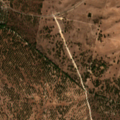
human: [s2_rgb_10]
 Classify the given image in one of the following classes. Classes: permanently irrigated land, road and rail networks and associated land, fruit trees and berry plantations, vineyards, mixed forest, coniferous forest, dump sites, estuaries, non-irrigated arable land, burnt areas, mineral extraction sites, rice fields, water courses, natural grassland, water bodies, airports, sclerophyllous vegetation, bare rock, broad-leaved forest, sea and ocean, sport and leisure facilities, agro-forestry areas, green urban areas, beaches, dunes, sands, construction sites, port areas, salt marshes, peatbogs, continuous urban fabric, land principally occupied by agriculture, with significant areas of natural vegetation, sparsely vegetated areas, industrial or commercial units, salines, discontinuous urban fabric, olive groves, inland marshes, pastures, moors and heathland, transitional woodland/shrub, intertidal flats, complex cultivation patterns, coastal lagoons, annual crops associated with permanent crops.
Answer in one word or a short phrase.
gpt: pastures, broad-leaved forest